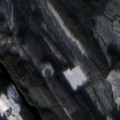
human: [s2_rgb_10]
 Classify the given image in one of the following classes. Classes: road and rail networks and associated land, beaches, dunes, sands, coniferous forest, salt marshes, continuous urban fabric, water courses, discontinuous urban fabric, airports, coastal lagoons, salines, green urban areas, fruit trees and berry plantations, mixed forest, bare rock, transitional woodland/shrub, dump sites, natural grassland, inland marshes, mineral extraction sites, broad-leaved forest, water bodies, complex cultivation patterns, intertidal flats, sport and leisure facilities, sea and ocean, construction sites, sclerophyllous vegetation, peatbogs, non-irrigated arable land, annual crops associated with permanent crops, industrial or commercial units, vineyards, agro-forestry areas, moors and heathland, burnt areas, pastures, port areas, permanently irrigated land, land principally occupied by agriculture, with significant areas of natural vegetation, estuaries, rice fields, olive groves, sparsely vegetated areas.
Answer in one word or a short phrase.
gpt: land principally occupied by agriculture, with significant areas of natural vegetation, broad-leaved forest, coniferous forest, mixed forest, transitional woodland/shrub